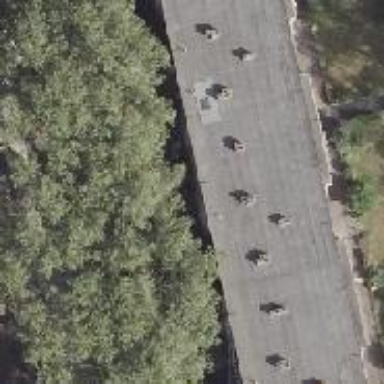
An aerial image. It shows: Apartment building with flat roof.